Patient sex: F
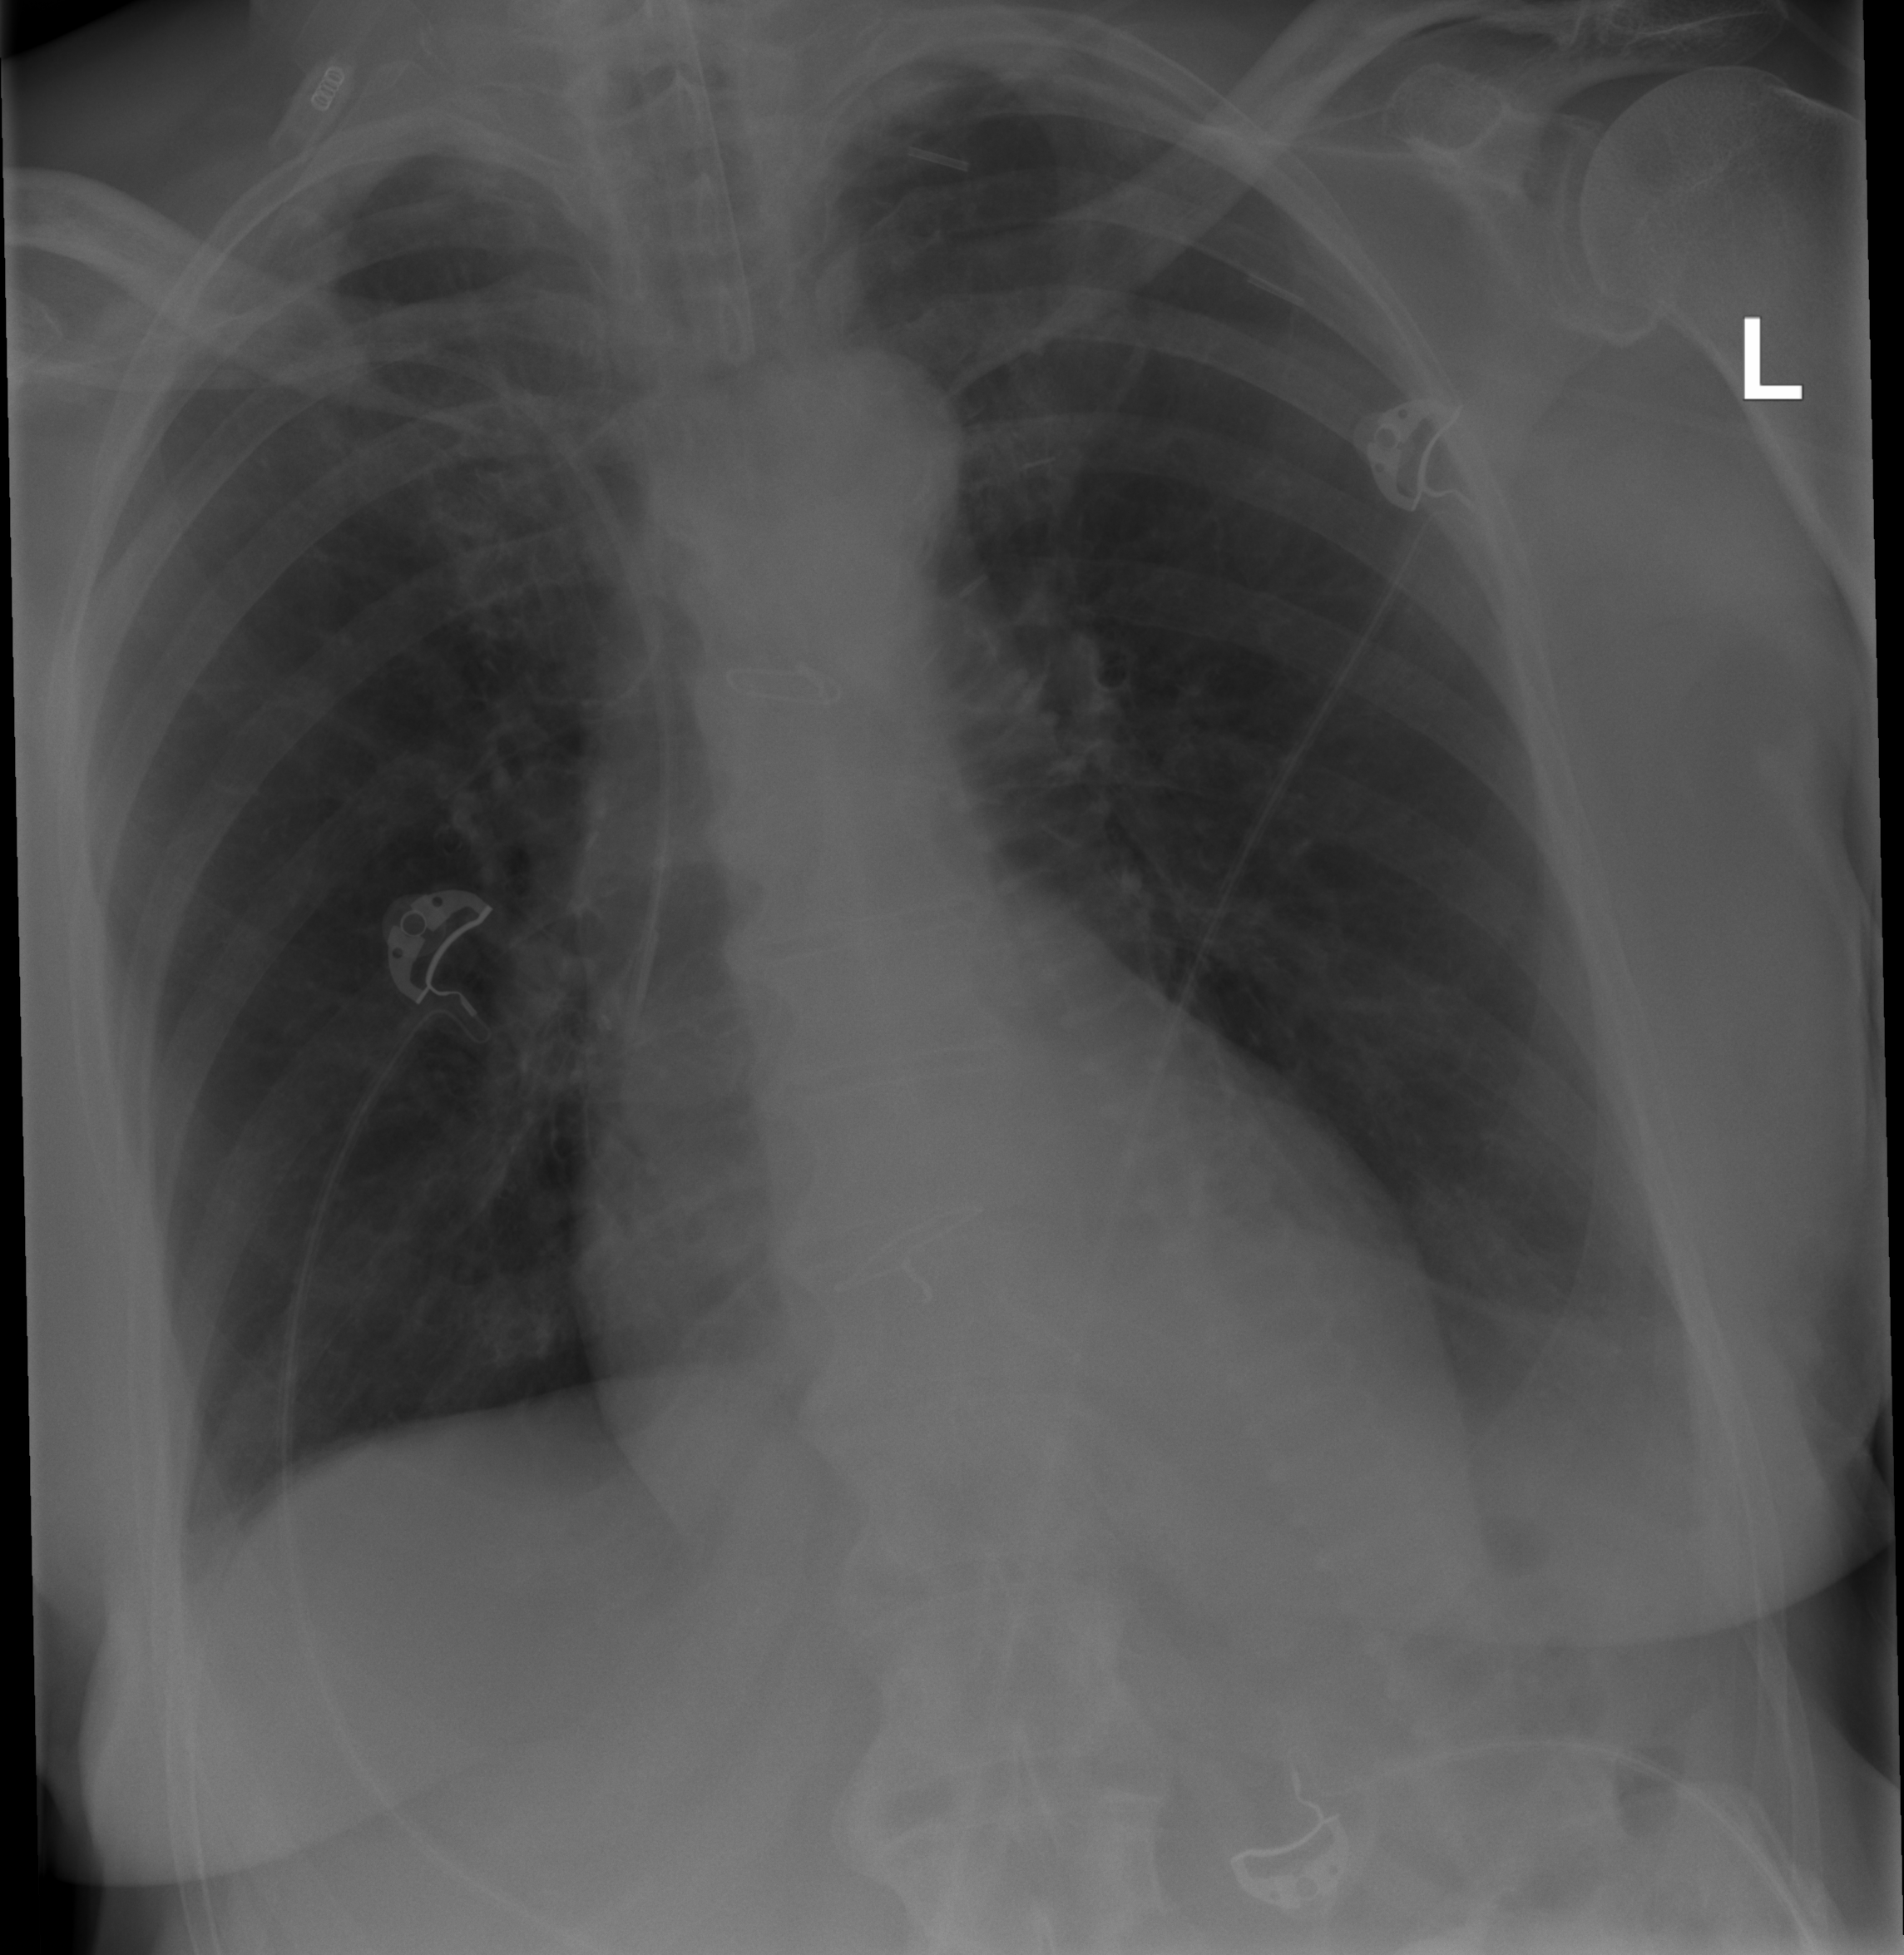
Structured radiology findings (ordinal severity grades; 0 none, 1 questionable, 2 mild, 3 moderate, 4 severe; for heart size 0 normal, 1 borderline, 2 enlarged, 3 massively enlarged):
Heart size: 1
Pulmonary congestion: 0
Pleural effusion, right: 0
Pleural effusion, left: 2
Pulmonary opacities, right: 0
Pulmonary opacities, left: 0
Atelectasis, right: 0
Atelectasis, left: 2